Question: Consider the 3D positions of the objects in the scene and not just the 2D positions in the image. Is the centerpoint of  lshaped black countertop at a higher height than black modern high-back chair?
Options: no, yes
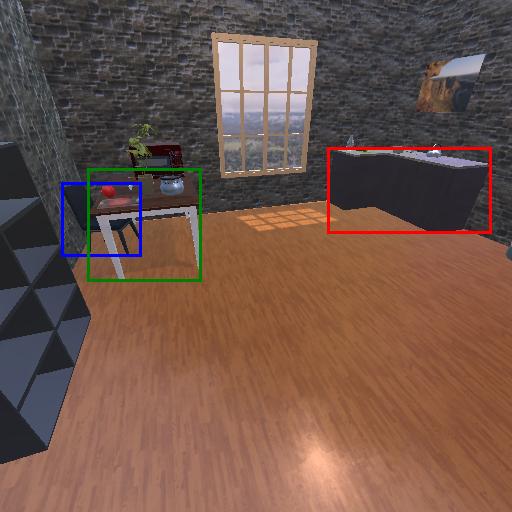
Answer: no